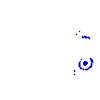
Particle: electron